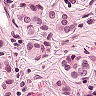
Metastatic tissue present: yes